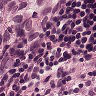
Metastatic tissue present: yes